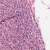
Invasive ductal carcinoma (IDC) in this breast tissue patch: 0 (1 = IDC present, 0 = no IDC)